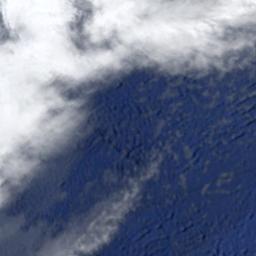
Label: cloud